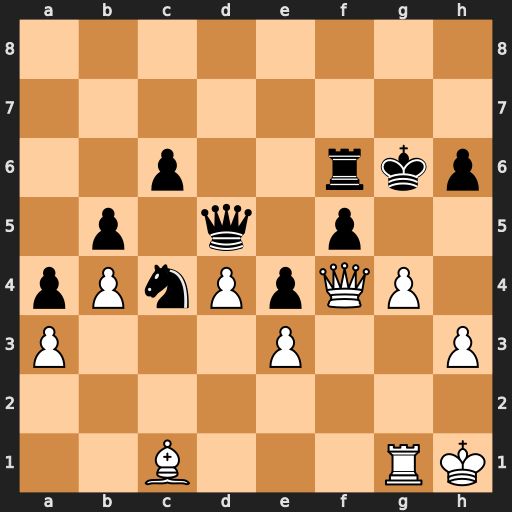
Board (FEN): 8/8/2p2rkp/1p1q1p2/pPnPpQP1/P3P2P/8/2B3RK
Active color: w
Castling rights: -
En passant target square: -
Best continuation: g5 hxg5 Rxg5+ Kf7 Qc7+ Ke6 Rg7